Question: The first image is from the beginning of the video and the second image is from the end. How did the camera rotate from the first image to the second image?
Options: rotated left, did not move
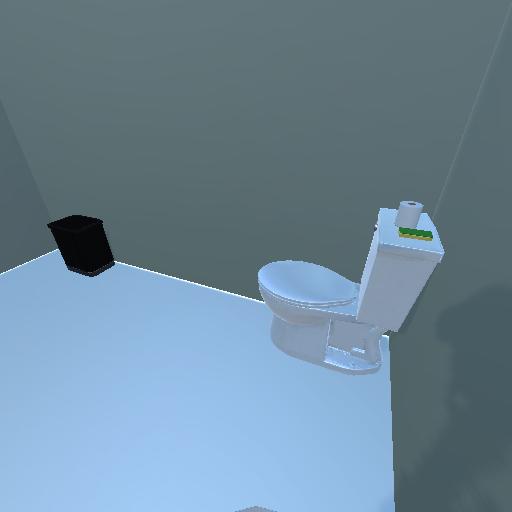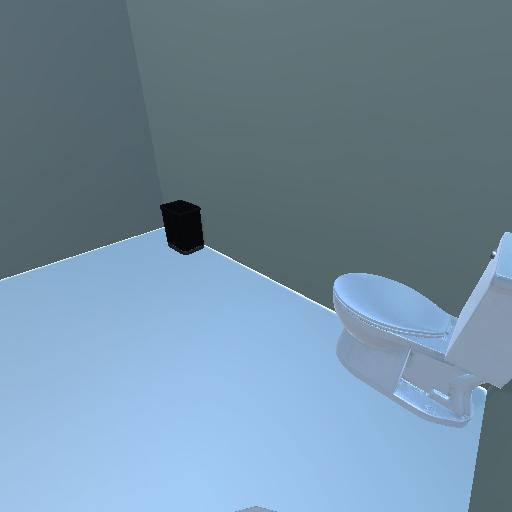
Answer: rotated left